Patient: sex M, age 60
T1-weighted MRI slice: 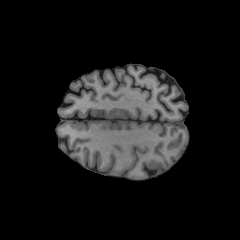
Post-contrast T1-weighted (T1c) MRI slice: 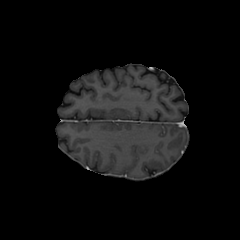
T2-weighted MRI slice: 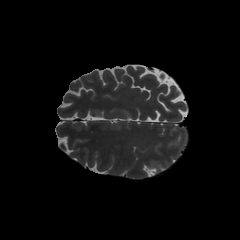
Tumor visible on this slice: no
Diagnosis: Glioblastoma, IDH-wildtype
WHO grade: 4